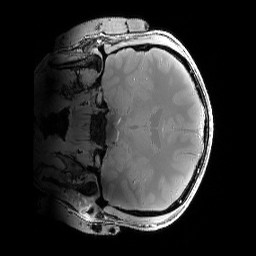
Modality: PDw
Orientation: coronal
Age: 30
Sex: male
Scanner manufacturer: siemens
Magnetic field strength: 6.98 T
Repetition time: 1.38 s
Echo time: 0.00242 s